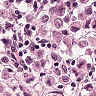
Metastatic tissue present: yes